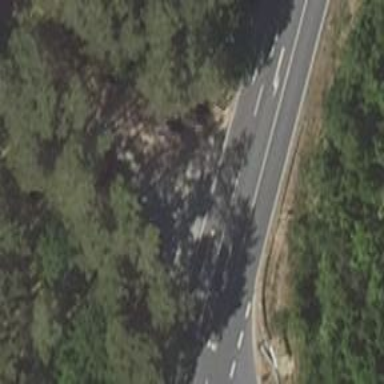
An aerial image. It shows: Tertiary road with asphalt surface.